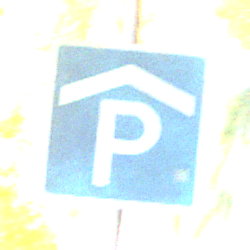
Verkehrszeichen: Parkhaus
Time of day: Midday
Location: Outdoor (Urban)
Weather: Clear
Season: NotSpecified
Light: Natural